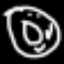
Label: donut